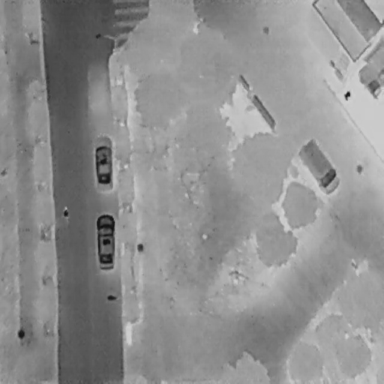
There are three Cars in the infrared image.